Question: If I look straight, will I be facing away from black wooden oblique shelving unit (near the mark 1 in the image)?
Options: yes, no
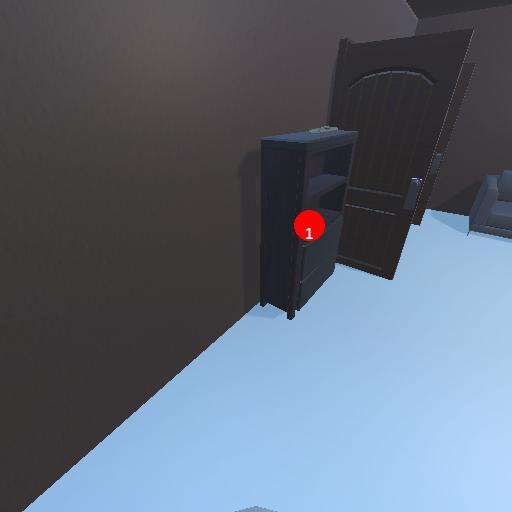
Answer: yes